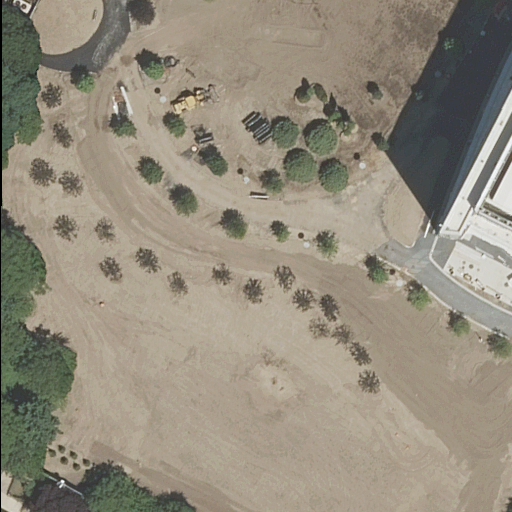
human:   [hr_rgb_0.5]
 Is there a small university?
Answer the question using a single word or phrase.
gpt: no

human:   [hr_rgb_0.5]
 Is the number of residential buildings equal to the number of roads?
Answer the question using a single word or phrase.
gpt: no

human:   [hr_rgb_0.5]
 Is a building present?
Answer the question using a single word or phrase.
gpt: yes

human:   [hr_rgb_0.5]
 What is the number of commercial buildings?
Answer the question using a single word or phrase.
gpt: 0

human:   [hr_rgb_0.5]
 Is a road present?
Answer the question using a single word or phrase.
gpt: yes

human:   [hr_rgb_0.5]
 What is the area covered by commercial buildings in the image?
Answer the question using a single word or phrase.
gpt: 0m2

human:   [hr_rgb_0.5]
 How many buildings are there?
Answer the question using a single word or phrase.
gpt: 3

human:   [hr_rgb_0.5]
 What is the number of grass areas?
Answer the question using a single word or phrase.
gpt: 1

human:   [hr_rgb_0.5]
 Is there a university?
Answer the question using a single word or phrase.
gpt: yes

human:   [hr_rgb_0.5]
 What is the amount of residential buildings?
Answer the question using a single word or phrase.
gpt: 2

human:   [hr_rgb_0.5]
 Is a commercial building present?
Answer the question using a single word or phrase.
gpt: no

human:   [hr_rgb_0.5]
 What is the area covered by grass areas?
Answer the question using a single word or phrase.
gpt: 156m2

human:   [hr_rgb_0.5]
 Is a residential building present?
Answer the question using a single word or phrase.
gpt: yes

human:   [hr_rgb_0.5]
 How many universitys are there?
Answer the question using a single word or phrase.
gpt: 1

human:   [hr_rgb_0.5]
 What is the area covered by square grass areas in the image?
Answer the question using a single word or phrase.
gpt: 0m2

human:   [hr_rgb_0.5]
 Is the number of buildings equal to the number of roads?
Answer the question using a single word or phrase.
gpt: no

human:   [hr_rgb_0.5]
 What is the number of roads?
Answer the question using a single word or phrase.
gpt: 1

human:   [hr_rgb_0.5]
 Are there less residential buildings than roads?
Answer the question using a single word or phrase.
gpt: no

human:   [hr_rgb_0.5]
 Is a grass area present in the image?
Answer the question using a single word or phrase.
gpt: yes

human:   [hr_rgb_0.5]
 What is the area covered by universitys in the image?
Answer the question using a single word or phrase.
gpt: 7587m2

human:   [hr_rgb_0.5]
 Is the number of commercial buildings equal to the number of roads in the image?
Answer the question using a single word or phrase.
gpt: no

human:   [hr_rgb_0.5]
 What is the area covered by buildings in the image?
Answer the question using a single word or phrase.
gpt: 5009m2

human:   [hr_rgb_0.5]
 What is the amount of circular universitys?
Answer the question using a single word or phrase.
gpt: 0

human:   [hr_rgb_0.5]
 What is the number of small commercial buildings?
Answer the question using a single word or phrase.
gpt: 0

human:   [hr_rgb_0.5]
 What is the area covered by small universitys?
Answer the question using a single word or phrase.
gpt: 0m2

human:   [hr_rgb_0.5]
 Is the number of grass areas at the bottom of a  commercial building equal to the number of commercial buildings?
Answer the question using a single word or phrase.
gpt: yes

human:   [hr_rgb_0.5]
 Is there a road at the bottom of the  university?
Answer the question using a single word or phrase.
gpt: yes

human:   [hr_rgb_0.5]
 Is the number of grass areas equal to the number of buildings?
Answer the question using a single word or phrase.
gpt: no

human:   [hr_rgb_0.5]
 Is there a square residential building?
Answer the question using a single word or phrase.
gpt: no

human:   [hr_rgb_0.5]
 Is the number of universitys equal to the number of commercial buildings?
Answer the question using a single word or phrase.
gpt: no

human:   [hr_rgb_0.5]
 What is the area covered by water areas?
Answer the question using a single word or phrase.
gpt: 0m2

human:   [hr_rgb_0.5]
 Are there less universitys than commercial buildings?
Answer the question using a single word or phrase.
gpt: no

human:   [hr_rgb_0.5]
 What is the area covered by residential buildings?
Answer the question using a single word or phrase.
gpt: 3042m2

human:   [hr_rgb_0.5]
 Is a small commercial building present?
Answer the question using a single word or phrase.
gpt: no

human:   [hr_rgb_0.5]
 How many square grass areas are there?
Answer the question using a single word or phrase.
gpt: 0

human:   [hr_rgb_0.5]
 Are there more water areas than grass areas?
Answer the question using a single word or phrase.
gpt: no

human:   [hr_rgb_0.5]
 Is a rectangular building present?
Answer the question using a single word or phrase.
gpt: yes

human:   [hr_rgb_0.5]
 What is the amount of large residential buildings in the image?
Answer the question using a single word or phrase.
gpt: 1

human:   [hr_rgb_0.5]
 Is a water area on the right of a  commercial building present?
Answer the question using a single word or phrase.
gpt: no

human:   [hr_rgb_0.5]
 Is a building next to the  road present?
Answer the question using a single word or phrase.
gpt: yes

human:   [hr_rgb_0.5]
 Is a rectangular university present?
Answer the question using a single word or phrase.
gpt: no

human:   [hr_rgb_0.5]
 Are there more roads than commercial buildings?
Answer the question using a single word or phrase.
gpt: yes

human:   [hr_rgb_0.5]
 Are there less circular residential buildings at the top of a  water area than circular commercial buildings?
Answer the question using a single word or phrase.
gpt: no

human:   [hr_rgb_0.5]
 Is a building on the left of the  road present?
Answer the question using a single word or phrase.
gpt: yes

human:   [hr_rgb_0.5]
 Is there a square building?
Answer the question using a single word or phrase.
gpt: no

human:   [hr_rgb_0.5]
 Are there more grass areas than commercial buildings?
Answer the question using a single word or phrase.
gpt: yes

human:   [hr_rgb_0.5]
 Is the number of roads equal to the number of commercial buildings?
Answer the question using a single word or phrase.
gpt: no

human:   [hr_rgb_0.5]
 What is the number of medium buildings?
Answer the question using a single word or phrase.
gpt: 1

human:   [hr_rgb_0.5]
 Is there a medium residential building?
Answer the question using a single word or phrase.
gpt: yes

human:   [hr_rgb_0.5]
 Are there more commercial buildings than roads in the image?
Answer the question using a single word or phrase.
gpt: no

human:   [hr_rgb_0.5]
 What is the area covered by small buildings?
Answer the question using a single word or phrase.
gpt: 0m2

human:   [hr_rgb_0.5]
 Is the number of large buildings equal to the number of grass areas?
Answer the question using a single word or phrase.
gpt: no

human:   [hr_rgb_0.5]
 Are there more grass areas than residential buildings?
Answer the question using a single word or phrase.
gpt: no

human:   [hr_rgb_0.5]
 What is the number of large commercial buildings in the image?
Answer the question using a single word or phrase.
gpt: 0

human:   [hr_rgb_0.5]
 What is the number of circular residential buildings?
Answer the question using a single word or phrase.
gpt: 0

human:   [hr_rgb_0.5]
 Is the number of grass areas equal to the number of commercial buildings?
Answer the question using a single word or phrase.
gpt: no

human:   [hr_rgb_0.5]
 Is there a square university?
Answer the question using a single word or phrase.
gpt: no

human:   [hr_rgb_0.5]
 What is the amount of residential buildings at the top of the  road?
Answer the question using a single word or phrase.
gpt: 2

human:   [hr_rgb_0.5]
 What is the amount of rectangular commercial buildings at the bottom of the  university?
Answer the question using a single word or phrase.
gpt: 0

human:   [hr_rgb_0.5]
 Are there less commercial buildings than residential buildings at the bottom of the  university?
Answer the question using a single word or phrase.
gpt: no

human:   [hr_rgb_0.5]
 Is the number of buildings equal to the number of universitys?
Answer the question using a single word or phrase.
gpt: no

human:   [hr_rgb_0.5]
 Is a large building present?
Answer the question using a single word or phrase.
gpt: yes

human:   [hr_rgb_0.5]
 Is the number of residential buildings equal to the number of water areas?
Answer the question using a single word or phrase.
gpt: no

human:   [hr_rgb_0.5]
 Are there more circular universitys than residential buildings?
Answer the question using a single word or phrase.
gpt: no